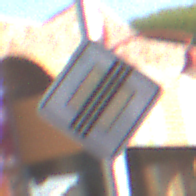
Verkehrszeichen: EndeVorfahrtsstrasse
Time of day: MorningAfternoon
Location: Outdoor (Special)
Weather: PartlyCloudy
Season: NotSpecified
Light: Natural